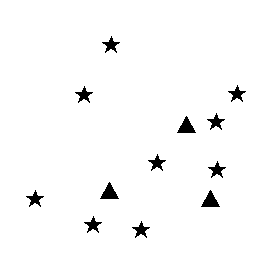
Squares: 0
Triangles: 3
Stars: 9
Total shapes: 12